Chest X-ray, AP view. Patient: 27 years old, sex F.
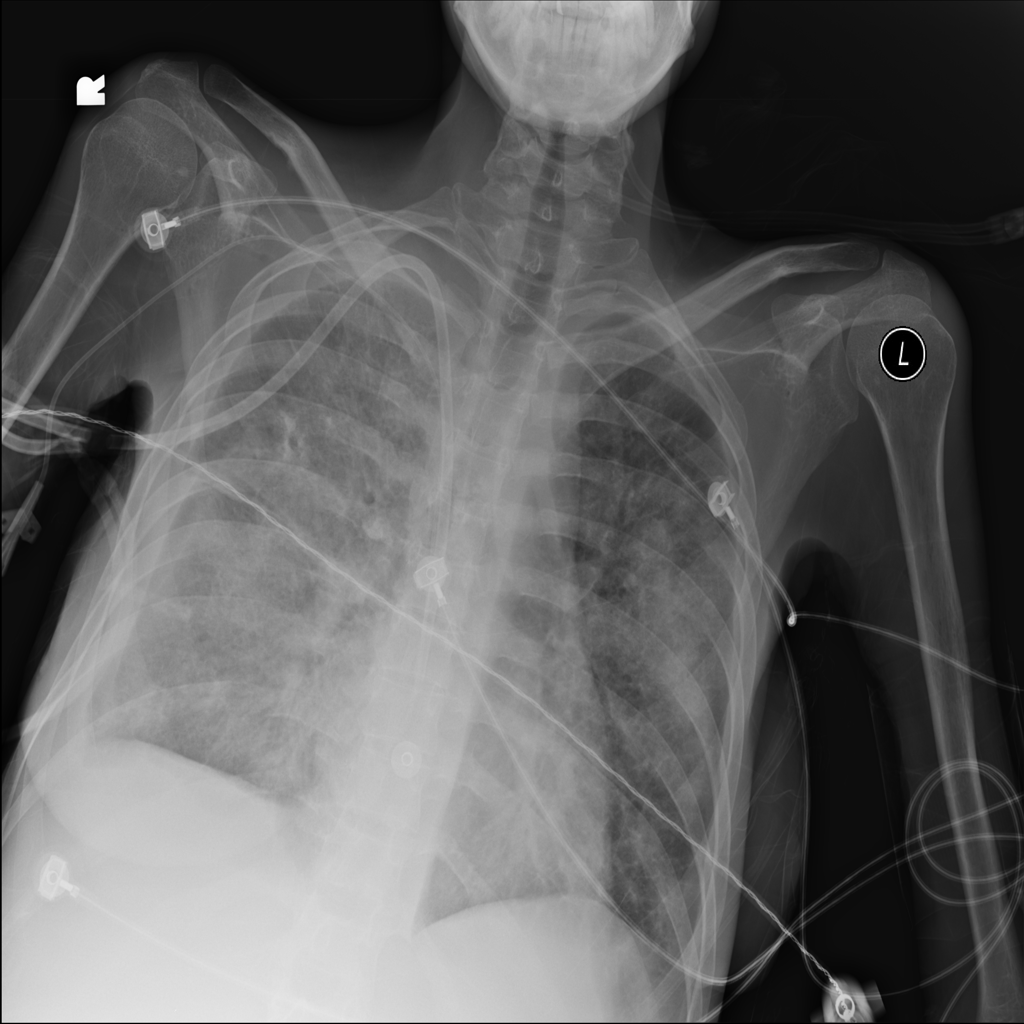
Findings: Effusion, Infiltration